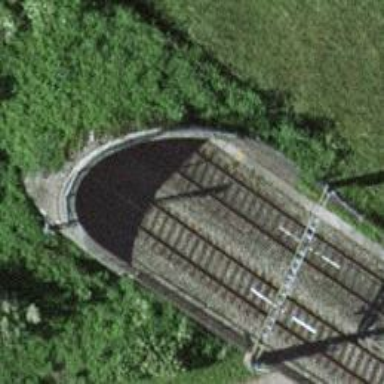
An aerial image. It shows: Single-track electrified railway with contact line.